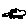
Label: car